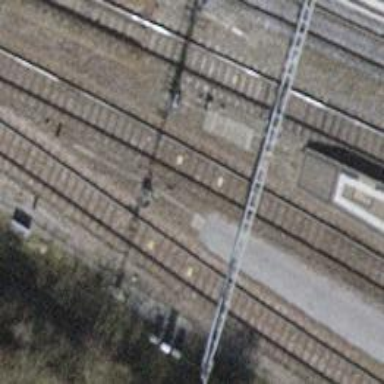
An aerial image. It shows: Railway signal.